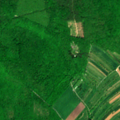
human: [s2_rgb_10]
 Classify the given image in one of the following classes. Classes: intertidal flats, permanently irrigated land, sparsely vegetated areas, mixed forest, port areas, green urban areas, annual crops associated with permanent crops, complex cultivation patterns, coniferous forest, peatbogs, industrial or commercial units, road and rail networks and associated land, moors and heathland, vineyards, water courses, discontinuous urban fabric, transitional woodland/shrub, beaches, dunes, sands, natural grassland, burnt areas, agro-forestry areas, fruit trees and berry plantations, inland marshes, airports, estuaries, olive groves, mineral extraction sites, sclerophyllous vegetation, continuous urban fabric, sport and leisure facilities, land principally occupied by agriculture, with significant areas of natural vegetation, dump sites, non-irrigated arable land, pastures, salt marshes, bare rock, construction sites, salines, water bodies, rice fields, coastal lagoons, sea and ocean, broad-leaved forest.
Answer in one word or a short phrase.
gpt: non-irrigated arable land, vineyards, broad-leaved forest